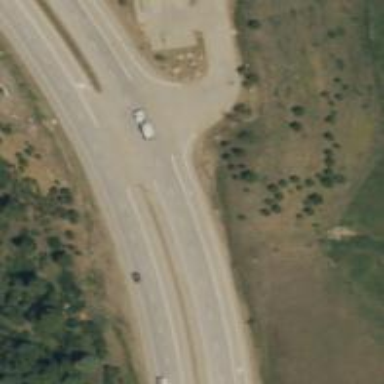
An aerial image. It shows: Trunk link highway.